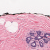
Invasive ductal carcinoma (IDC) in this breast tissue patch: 0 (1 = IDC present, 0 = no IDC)